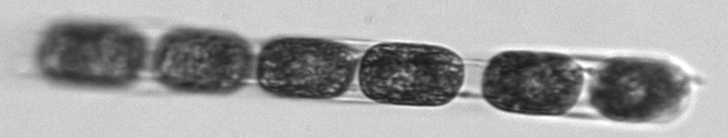
Label: Hemiaulus